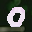
Label: 0